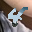
Label: 4